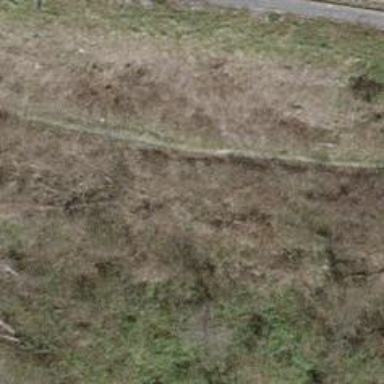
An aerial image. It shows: Path.